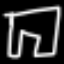
Label: pants